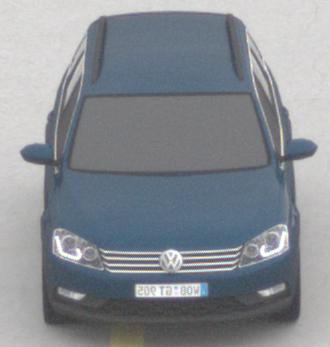
Make: VW
Model: Passat Alltrack 1.8 TSI
Detailed model: Passat (B7) Alltrack
Model produced from: 2012/03
Model produced until: 2013/06
Doors: 5
Color: blue
Road condition: dry road
Daytime: morning or afternoon
Contrast: low contrast